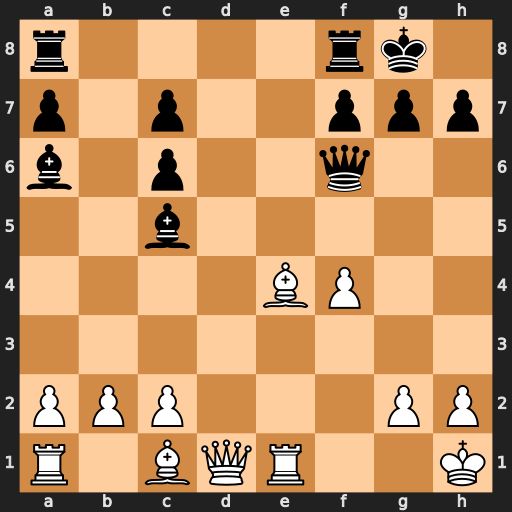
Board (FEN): r4rk1/p1p2ppp/b1p2q2/2b5/4BP2/8/PPP3PP/R1BQR2K
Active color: w
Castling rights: -
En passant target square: -
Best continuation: Qh5 h6 Qxc5